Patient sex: M
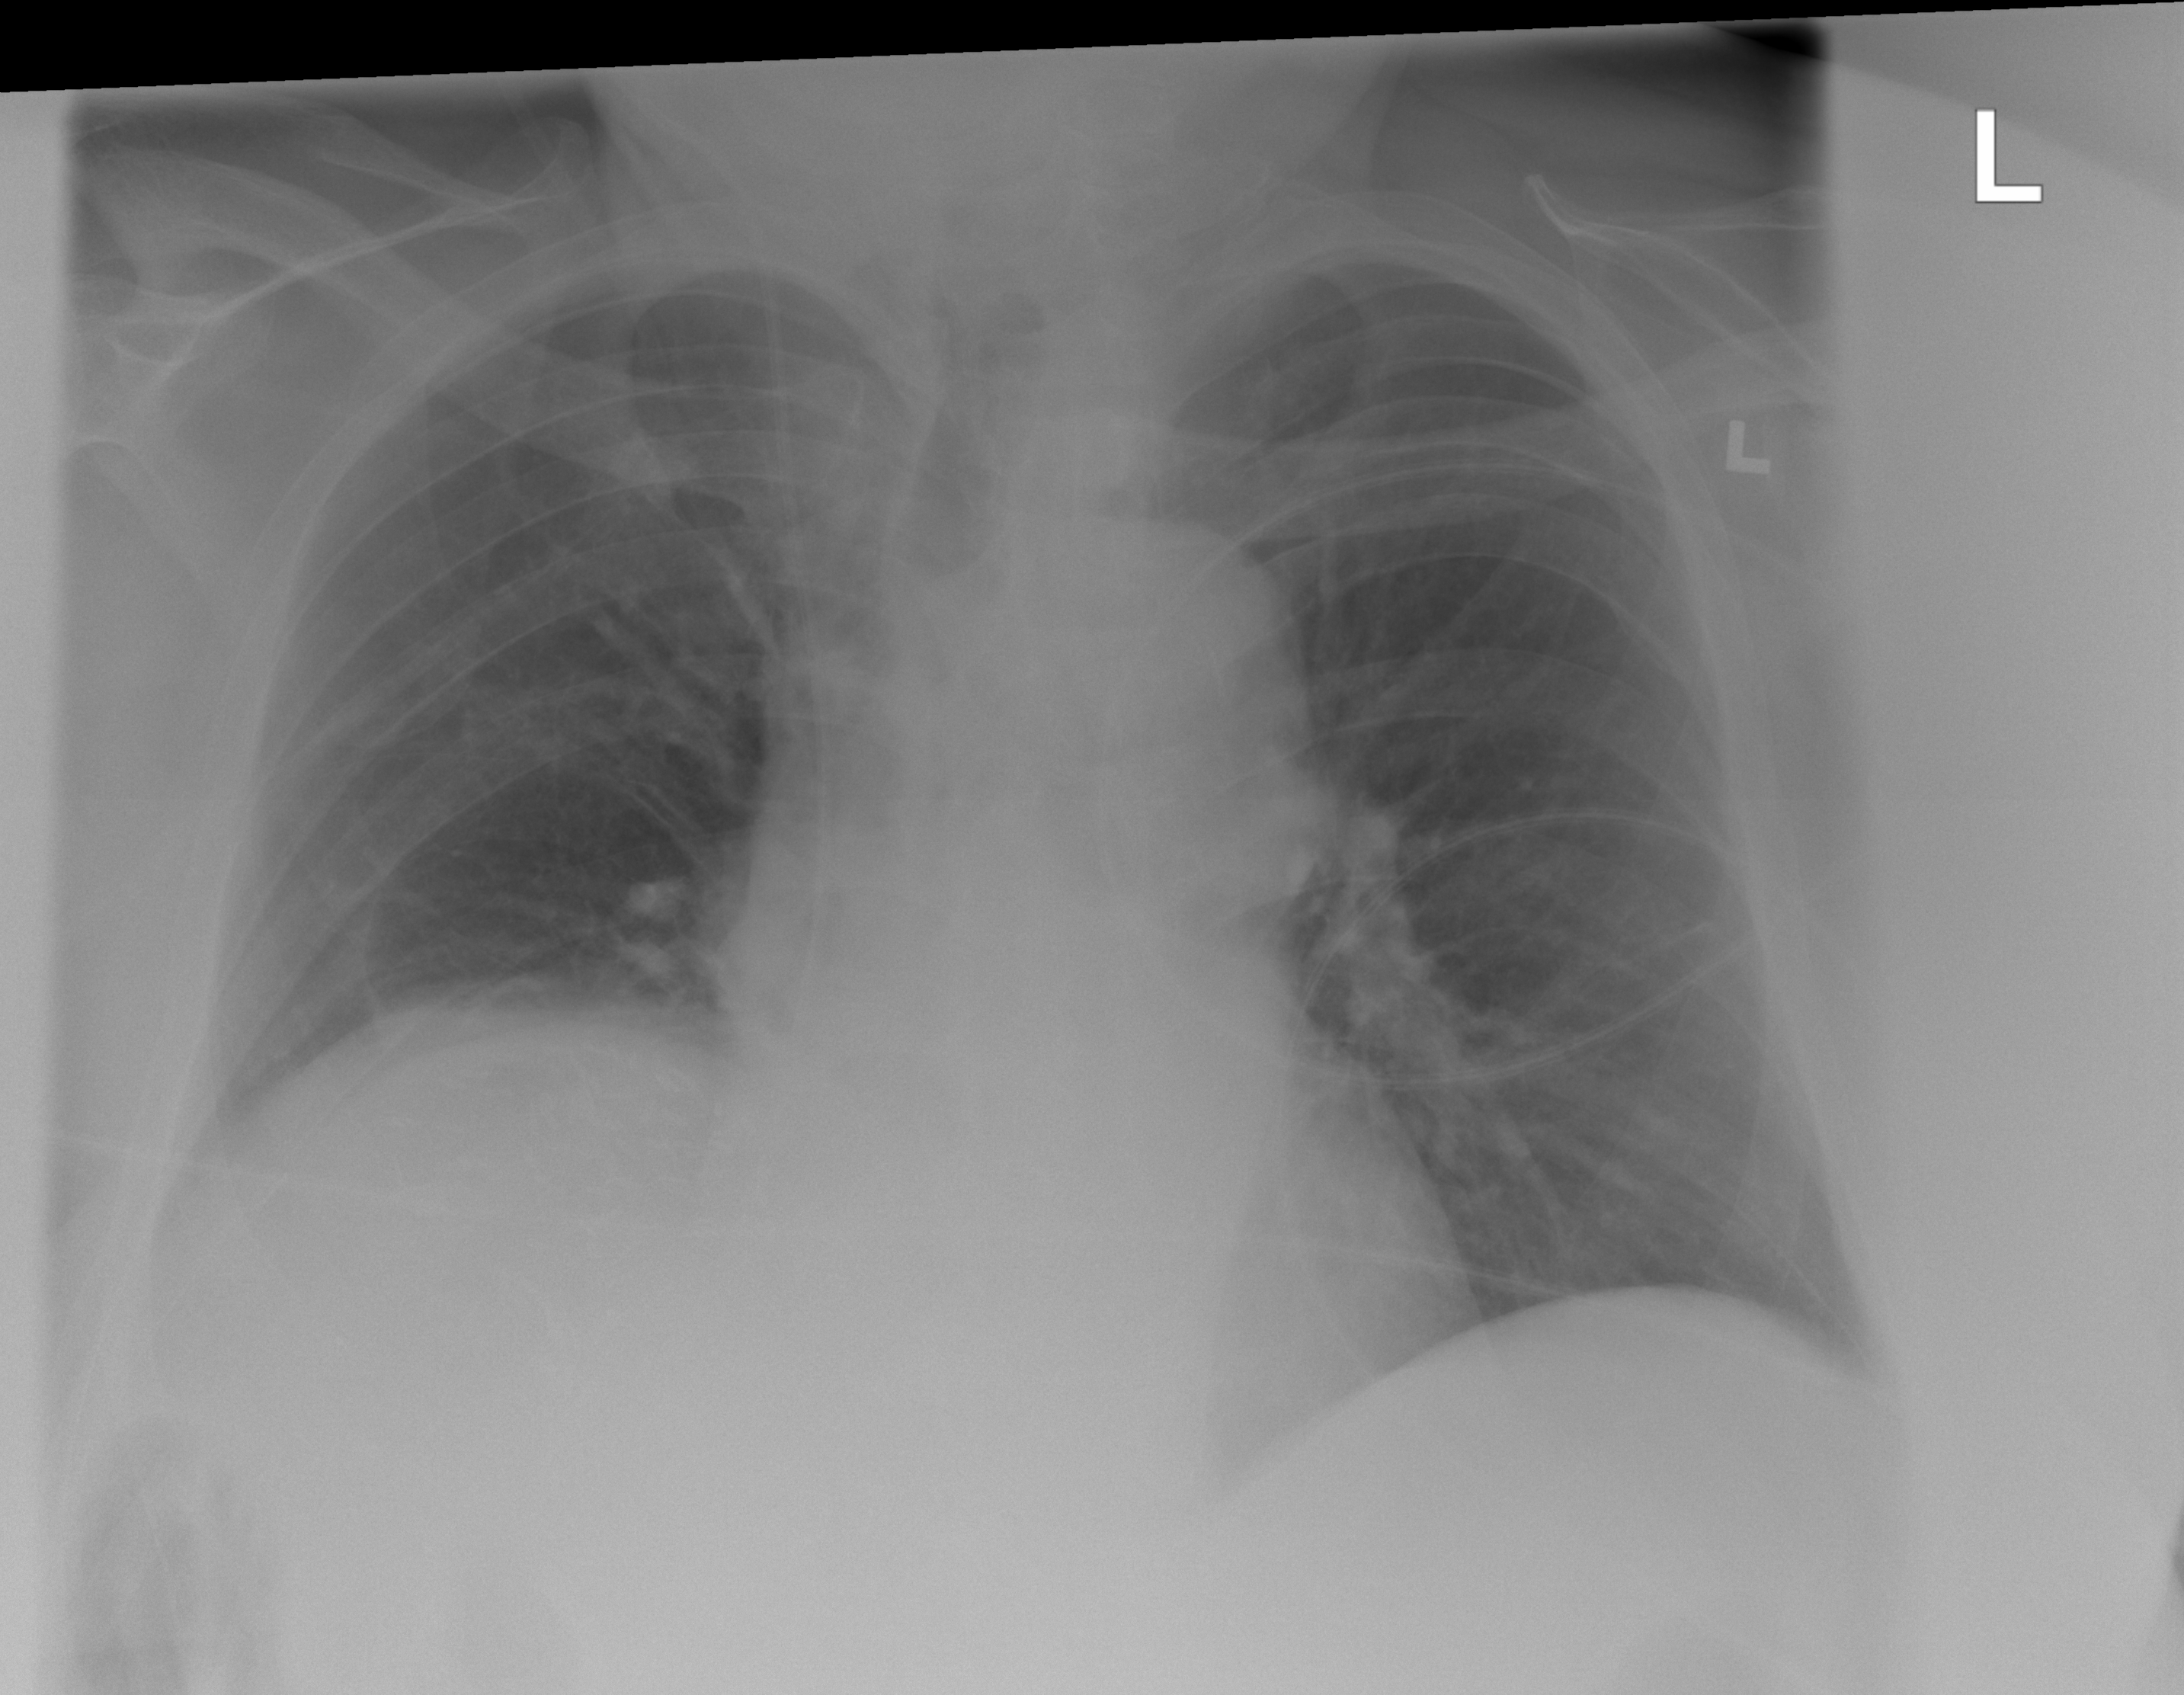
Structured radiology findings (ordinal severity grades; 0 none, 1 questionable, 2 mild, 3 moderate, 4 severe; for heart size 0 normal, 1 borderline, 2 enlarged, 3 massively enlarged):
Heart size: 0
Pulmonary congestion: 0
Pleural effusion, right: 2
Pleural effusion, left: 0
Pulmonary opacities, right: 0
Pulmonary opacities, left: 0
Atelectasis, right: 2
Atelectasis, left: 0